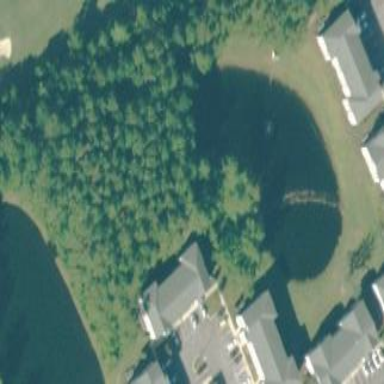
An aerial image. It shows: Picturesque scene of golf course with lateral water hazard.